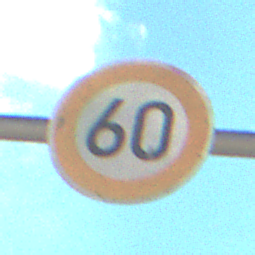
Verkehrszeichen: Geschwindigkeit60
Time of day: Midday
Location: Outdoor (Nature)
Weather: PartlyCloudy
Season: Autumn
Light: Natural